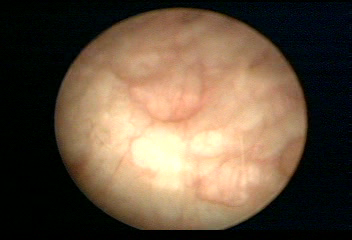
Modality: WLC
Class: Normal mucosa
Bladder cancer association: No